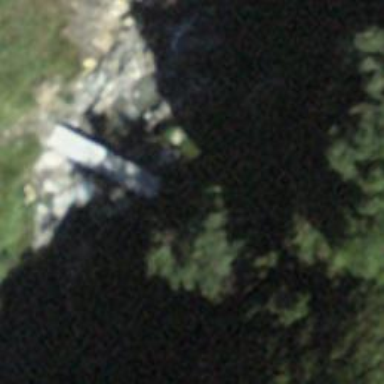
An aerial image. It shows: Path on bridge.